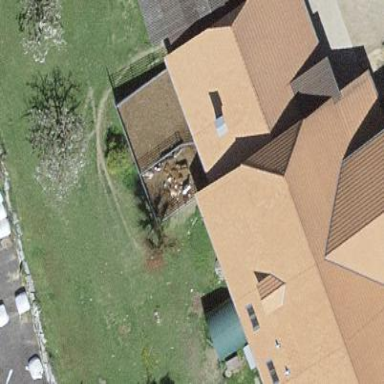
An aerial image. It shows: Farm building.